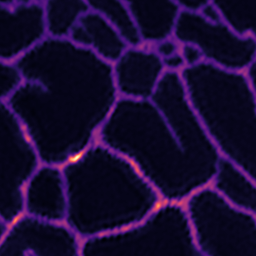
Label: Super-resolution ER image